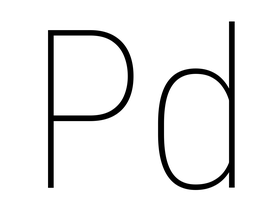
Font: Roboto_Condensed_Thin